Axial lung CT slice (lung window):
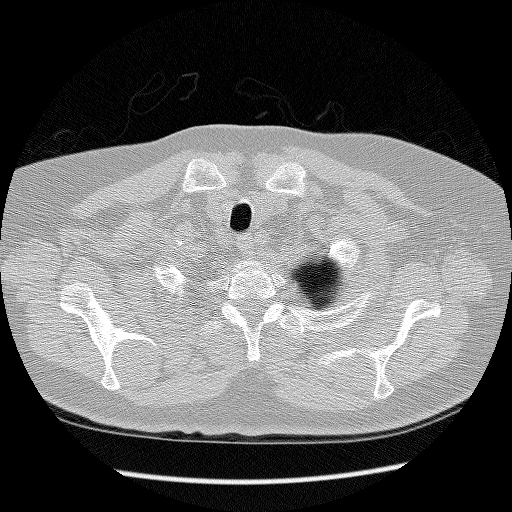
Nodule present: no